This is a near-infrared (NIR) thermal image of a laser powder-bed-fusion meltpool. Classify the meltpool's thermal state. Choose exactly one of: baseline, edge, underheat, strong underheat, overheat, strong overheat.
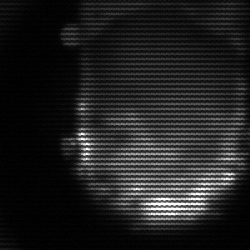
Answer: baseline